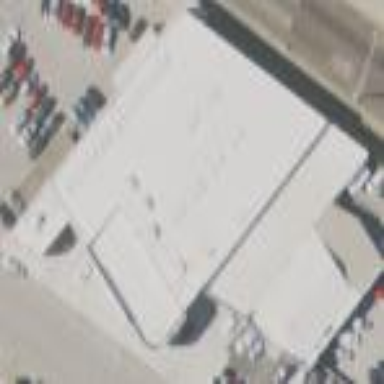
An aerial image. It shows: Building that houses car shop.